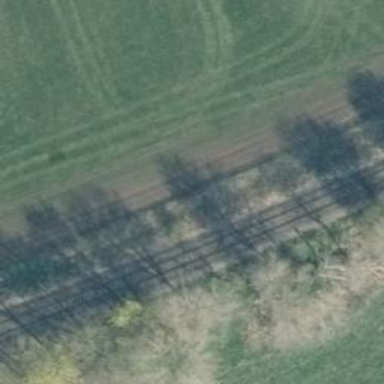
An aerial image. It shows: Railway signal.